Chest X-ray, AP view. Patient: 47 years old, sex F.
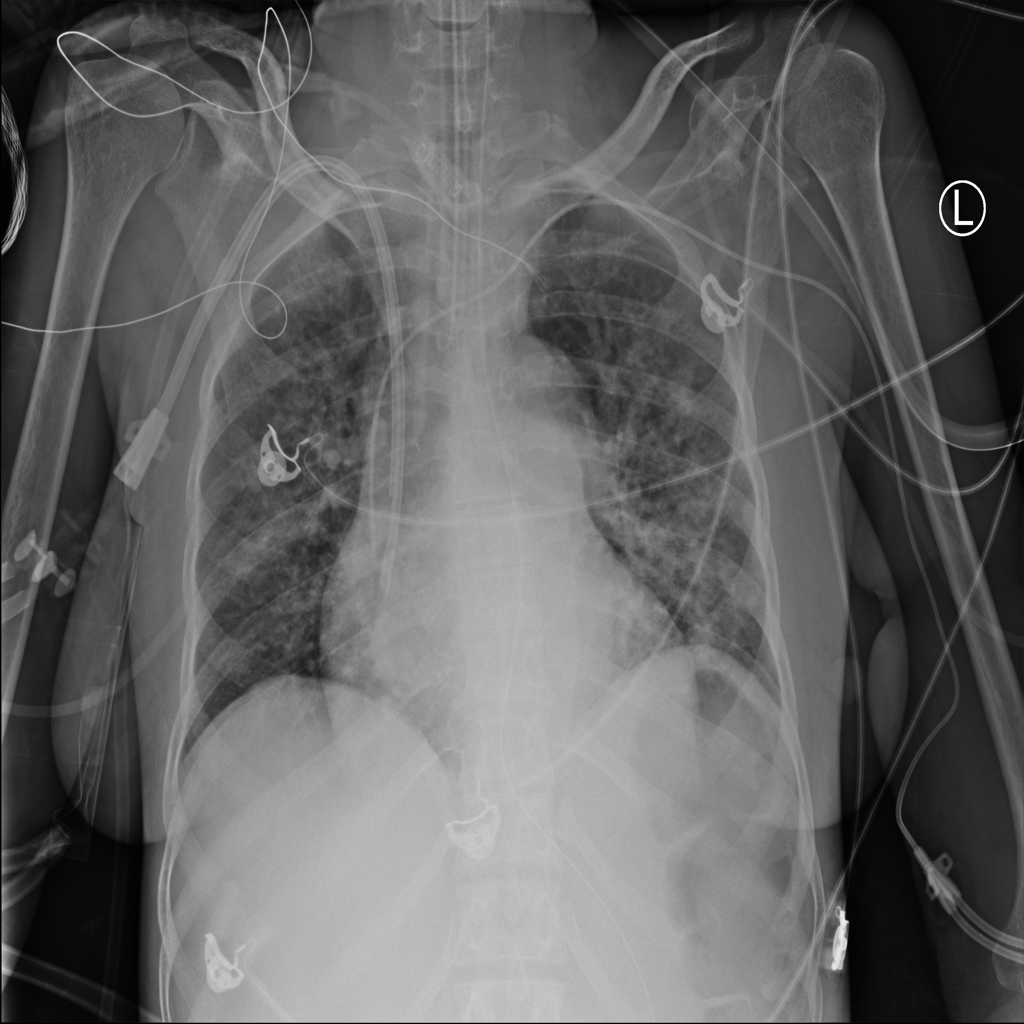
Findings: Cardiomegaly, Consolidation